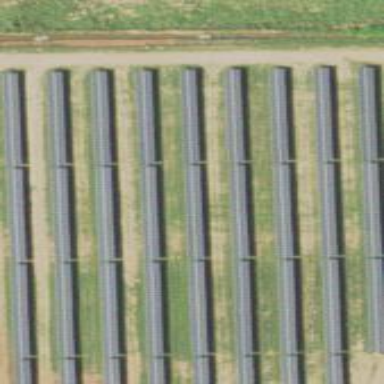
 consisting of solar photovoltaic panels."